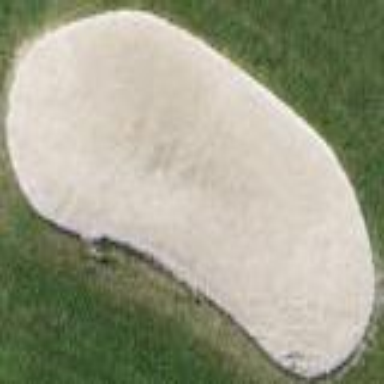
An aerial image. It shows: Golf bunker filled with natural sand.